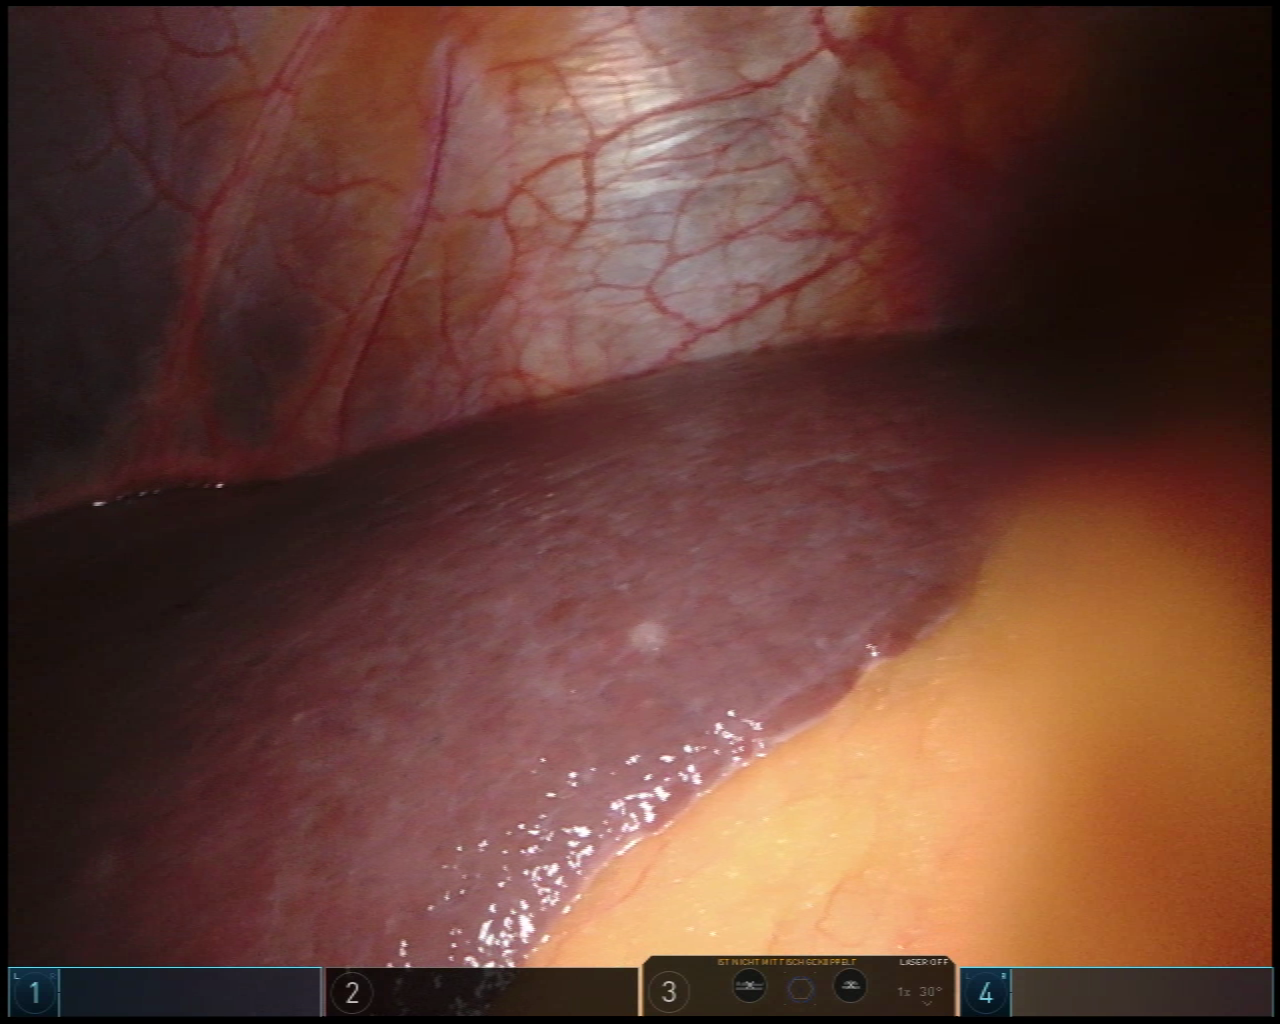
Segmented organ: liver
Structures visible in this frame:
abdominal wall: yes
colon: no
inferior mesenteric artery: no
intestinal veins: no
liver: yes
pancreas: no
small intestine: no
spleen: no
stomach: no
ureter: no
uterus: no
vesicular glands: no